Question: <URL>[
'''
async FileZip() {
const code = await fetch("./assets/input.txt")
var blob = await downloadZip([code]).blob()
console.log(blob);
function blobToBase64(blob: Blob): Observable<string> {
return new Observable<string>(observer => {
const reader = new FileReader();
reader.onerror = observer.error;
reader.onabort = observer.error;
reader.onload = () => observer.next(reader.result as string);
reader.onloadend = observer.complete;
FileSharer.share({
filename: "input.zip",
base64Data: //base64datawillbehere ,
contentType: 'application/zip'
});
reader.readAsDataURL(blob);
})
'''
I am pretty new to Ionic and App Development.
I have compressed a text file into a zip blob file using <URL>.
I want to share this file as a zip file using <URL> . But to use this Filesharer plugin , it seems I have to convert this blob zip file into base64 data.
Can anyone tell how to do it ?? Or is it even possible to do this ??
Please forgive me If you find my question too immature ,because as I said I am pretty new to javascript .
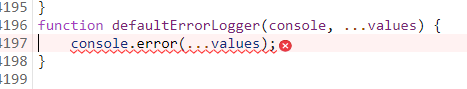
Answer: You can try this code -
'''
fileZip() {
constcode = awaitfetch("./assets/input.txt");
varblob = awaitdownloadZip([code]).blob()
console.log(blob);
varreader = newFileReader();
reader.readAsDataURL(blob);
reader.onloadend = ()=> {
constresult = reader.resultasstring;
constbase64Data = result.split(',')[1];
console.log(base64Data)
FileSharer.share({
filename:"json.zip",
base64Data,
contentType:'application/zip'
});
}
}
'''